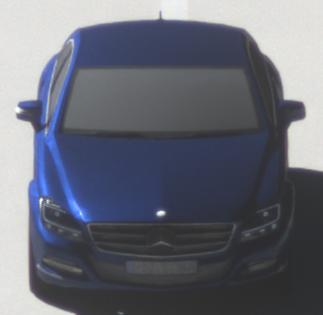
Make: Mercedes-Benz
Model: CLS Coupé 350
Detailed model: CLS-Class (218) Coupé
Model produced from: 2011/01
Model produced until: 2014/07
Doors: 4
Color: blue
Road condition: dry road
Daytime: morning or afternoon
Contrast: high contrast